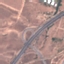
Land use / land cover class: Highway